Question: I am using rmarkdown to make beamer presentations in RStudio. I would want to get slide tickers on the top of presentation. Dresden theme should support those tickers<URL>

So is it possible to get those tickers by using rmarkdown? When I knit pdf I get presentation without slide tickers.
Example code:
'''
---
title: "Example"
output: beamer_presentation
theme: Dresden
---
# R Markdown
This is an R Markdown presentation. Markdown is a simple formatting syntax for authoring HTML, PDF, and MS Word documents. For more details on using R Markdown see <http://rmarkdown.rstudio.com>.
When you click the **Knit** button a document will be generated that includes both content as well as the output of any embedded R code chunks within the document.
# Slide with Bullets
- Bullet 1
- Bullet 2
- Bullet 3
# Slide with R Code and Output
'''{r}
summary(cars)
'''
# Slide with Plot
'''{r, echo=FALSE}
plot(cars)
'''
'''
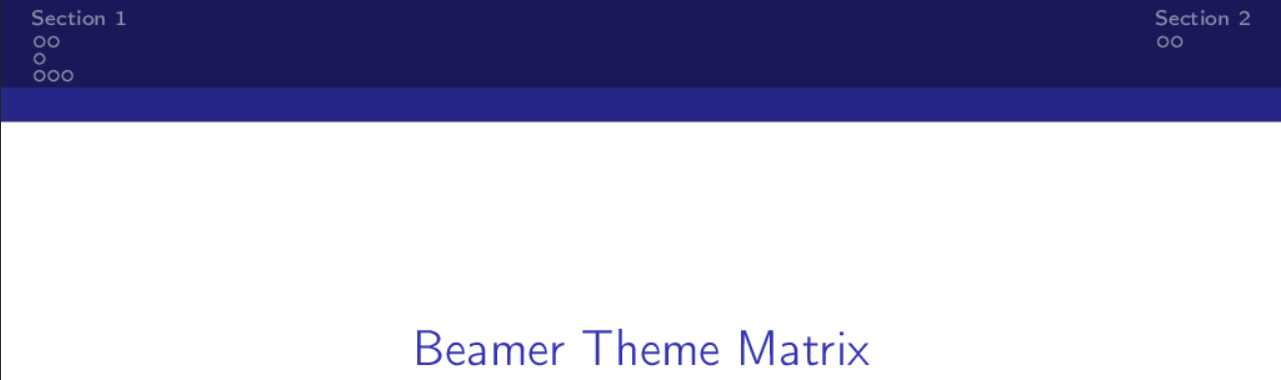
Answer: I think the 'slide_level' option might be what you are looking for:
> The slide_level option defines the heading level that defines individual slides. By default this is the highest header level in the hierarchy that is followed immediately by content, and not another header, somewhere in the document. This default can be overridden by specifying an explicit slide_level
<URL>
For example with the 'slide_level: 2':
'''
---
title: "Example"
output:
beamer_presentation:
slide_level: 2
theme: Dresden
---
'''
gives you the following output
<URL>
However you need to provide a lower level of the heading for the slide title, e.g.
'''
# R Markdown
## Description
This is an R Markdown presentation. Markdown is a simple formatting
syntax for authoring HTML, PDF, and MS Word documents. For more
details on using R Markdown see <http://rmarkdown.rstudio.com>.
When you click the **Knit** button a document will be generated that
includes both content as well as the output of any embedded R code
chunks within the document.
'''
To get the output same as in the image you have attached, you section your presentation in the following way:
'''
---
title: "Example"
output:
beamer_presentation:
slide_level: 3
theme: Dresden
---
# Section 1
## Subsection 1
### Title A
### Title B
## Subsection 2
### Title A
## Subsection 3
### Title A
### Title B
### Title C
# Section 2
## Subsection 1
### Title A
### Title B
'''
and the following presentation heading is generated:
<URL>